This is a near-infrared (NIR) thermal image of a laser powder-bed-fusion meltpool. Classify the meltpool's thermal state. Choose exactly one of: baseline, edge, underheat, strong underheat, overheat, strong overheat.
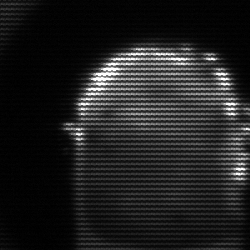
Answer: baseline